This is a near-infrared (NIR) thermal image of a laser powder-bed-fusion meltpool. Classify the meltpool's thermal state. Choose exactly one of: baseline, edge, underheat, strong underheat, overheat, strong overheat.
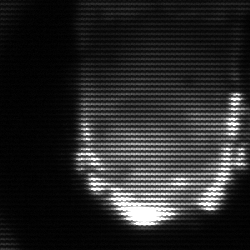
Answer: baseline